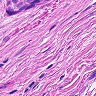
Metastatic tissue present: no